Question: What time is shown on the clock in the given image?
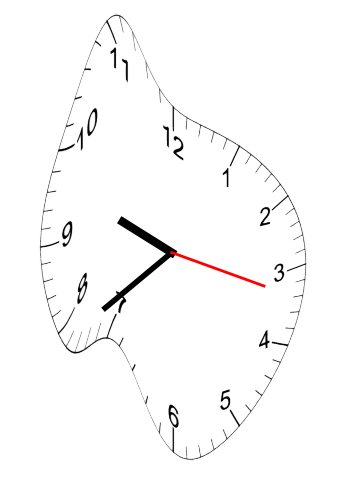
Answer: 09:38:17